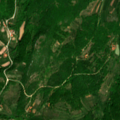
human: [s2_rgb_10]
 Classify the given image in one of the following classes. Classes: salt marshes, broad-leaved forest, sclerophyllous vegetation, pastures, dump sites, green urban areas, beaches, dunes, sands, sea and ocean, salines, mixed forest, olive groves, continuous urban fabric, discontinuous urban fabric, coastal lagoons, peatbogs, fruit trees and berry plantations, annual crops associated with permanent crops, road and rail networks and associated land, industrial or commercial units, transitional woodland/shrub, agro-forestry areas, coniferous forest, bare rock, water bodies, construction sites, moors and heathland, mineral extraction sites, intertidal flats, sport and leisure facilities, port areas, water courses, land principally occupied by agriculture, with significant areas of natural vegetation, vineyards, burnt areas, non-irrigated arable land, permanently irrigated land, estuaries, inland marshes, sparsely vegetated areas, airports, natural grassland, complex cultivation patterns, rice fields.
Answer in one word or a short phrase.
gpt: land principally occupied by agriculture, with significant areas of natural vegetation, broad-leaved forest